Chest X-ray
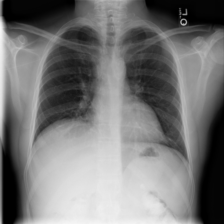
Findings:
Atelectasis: positive
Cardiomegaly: negative
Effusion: negative
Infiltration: negative
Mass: negative
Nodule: negative
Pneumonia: negative
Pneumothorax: negative
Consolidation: negative
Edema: negative
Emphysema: negative
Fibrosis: negative
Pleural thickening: negative
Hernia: negative